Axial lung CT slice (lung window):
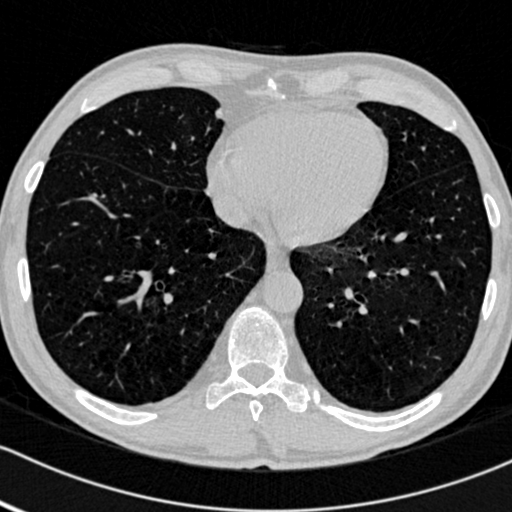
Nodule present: no